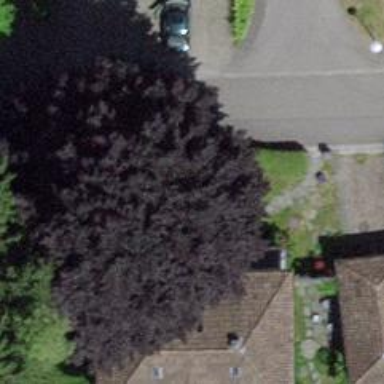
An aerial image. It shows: Single tag "natural: tree."